Question: I am very new to Python. I am trying to create an app that printing a number from a Smartsheet sheet then delete it. The problem is I only can print it once, once I click "Create" button again, it gives error message. I believe when I click "Create" button again, it returns the deleted number from the sheet. Thank you!
'''
{"response": {"statusCode": 404, "reason": "Not Found", "content": {"detail": {"ids": [3462338204985220], "type": "row"}, "errorCode": 1006, "message": "Not Found", "refId": "hcuqkioxqz46"}}}
'''
Here is the sheet that stores a series of number:

Here is my code:
'''
#Smartsheet client access token
smartsheet_client = smartsheet.Smartsheet('access token')
#Order Dashboard sheet ID
MySheet=smartsheet_client.Sheets.get_sheet(sheet_id)
def conceptnum():
n=1
for Myrow in MySheet.rows:
while n==1:
for Mycell in Myrow.cells:
row_ids=Myrow.id
label1['text']=int(Mycell.value)
label2['text']="Your concept number is created"
smartsheet_client.Sheets.delete_rows(
sheet_id, # sheet_id
row_ids) # row_ids
n=n-1
Height=100
Width=200
root=tk.Tk()
canvas=tk.Canvas(root, height=Height, width=Width)
canvas.pack()
frame=tk.Frame(root, bg="grey")
frame.place(relx=0.05, rely=0.3, relwidth=0.9, relheight=0.4)
button=tk.Button(root, text="Create",command=conceptnum)
button.pack(side='bottom')
label1=tk.Label(frame,font=15)
label1.place(relx=0.1, rely=0.1,relwidth=0.8, relheight=0.8)
label2=tk.Label(root)
label2.place(relwidth=1,relheight=0.2)
root.mainloop()
'''
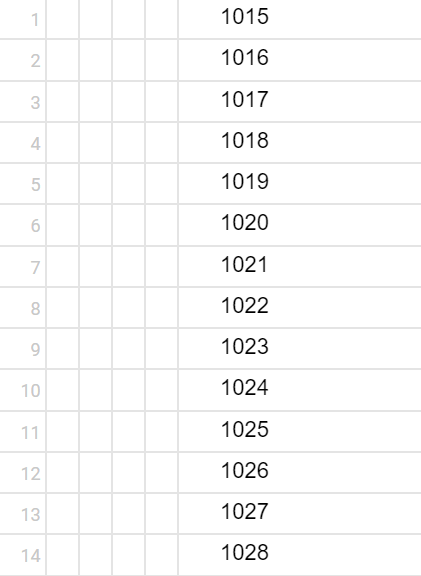
Answer: As currently written, your 'conceptnum()' function is doing this:
'''
for each row in the sheet ->
for each cell in the current row ->
...
delete the current row
'''
So, if your sheet contains more than one column, your script will:
- - - - -
Assuming that your objective is to read the value in the first cell of the first row of the sheet, and then delete that row from the sheet, here's a function that will do so -- please note that I've changed the function name and variable names to follow Python style convention (lowercase with underscores):
'''
def concept_num():
# get sheet
my_sheet = smartsheet_client.Sheets.get_sheet(sheet_id)
# initialize row_id
row_id = None
for row in my_sheet.rows:
# get the ID of the current (first) row
row_id = row.id
# get the Cell object for the first cell of the current (first) row
cell = row.cells[0]
# set labels
label1['text'] = int(cell.value)
label2['text'] = 'Your concept number is created'
# exit the 'for' loop (so that only the first row is processed)
break
# delete the row that was just processed
if row_id != None:
smartsheet_client.Sheets.delete_rows(sheet_id, row_id)
else:
label1['text'] = 'n/a'
label2['text'] = 'Concept number not found.'
'''
You need to fetch the sheet each time the 'concept_num' function runs -- so that 'my_sheet' reflects the current contents of the sheet (i.e., no longer contains rows that were deleted when the function ran previously). I've updated the code snippet above accordingly (i.e., added the call at the top of the 'concept_num' function). I've also added code at the end of the snippet (using an 'else') to update labels accordingly if the sheet contains no more numbers when the button is clicked.